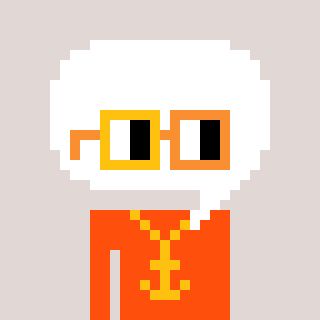
a pixel art character with square yellow and orange glasses, a speech bubble-shaped head and a orange-colored body on a warm background